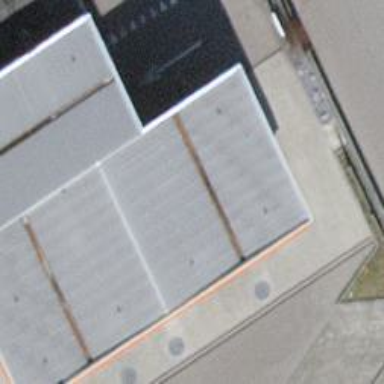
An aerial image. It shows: View of roof of building.